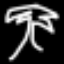
Label: palm tree